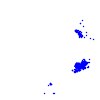
Particle: electron